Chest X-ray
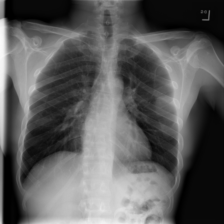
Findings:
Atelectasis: negative
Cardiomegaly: negative
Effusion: negative
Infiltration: negative
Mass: negative
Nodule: negative
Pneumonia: negative
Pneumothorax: negative
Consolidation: negative
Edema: negative
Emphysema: negative
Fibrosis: negative
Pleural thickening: negative
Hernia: negative